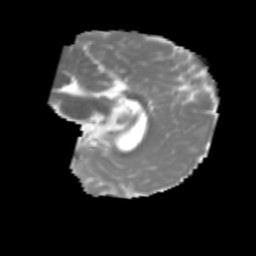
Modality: MD
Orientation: sagittal
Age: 6
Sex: male
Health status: healthy